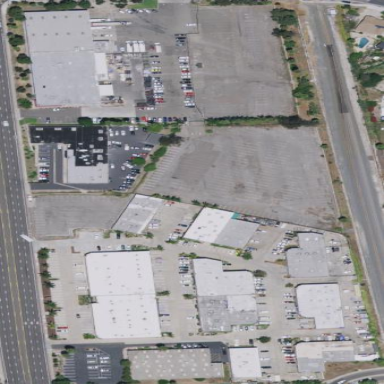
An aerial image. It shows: Commercial area.